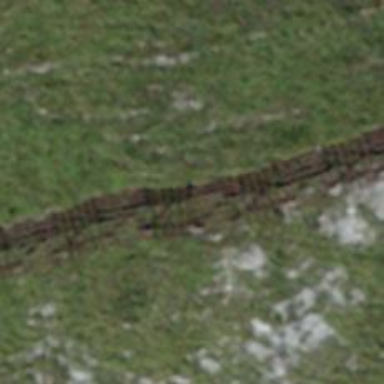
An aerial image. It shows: Fence designed to prevent avalanches.